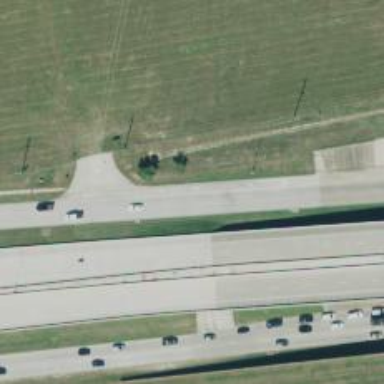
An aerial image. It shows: Secondary road with frontage road.